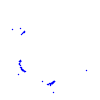
Particle: proton